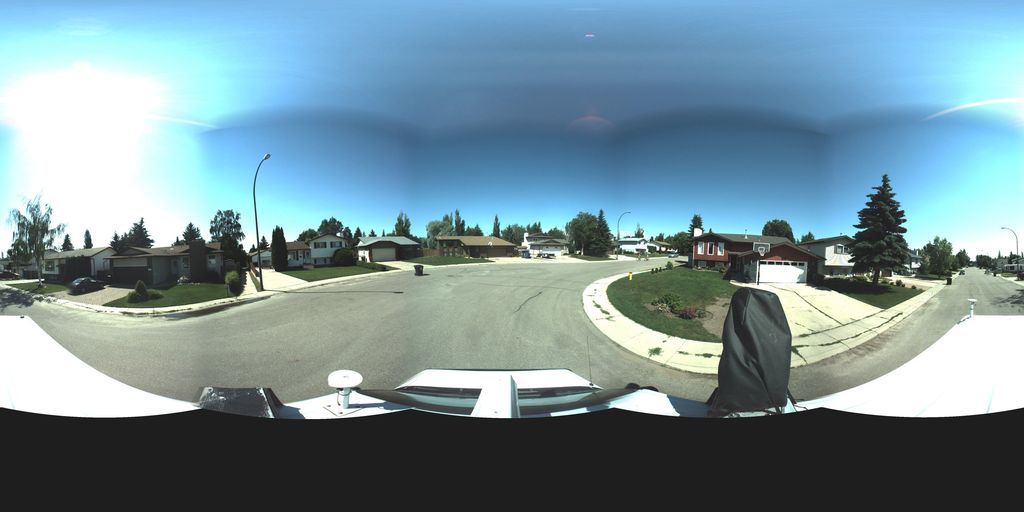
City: saskatoon